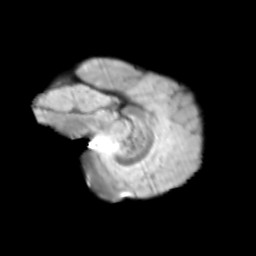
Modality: T2w
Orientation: sagittal
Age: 13
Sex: female
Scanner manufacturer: siemens
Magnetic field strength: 3 T
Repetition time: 3.8 s
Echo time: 0.07 s